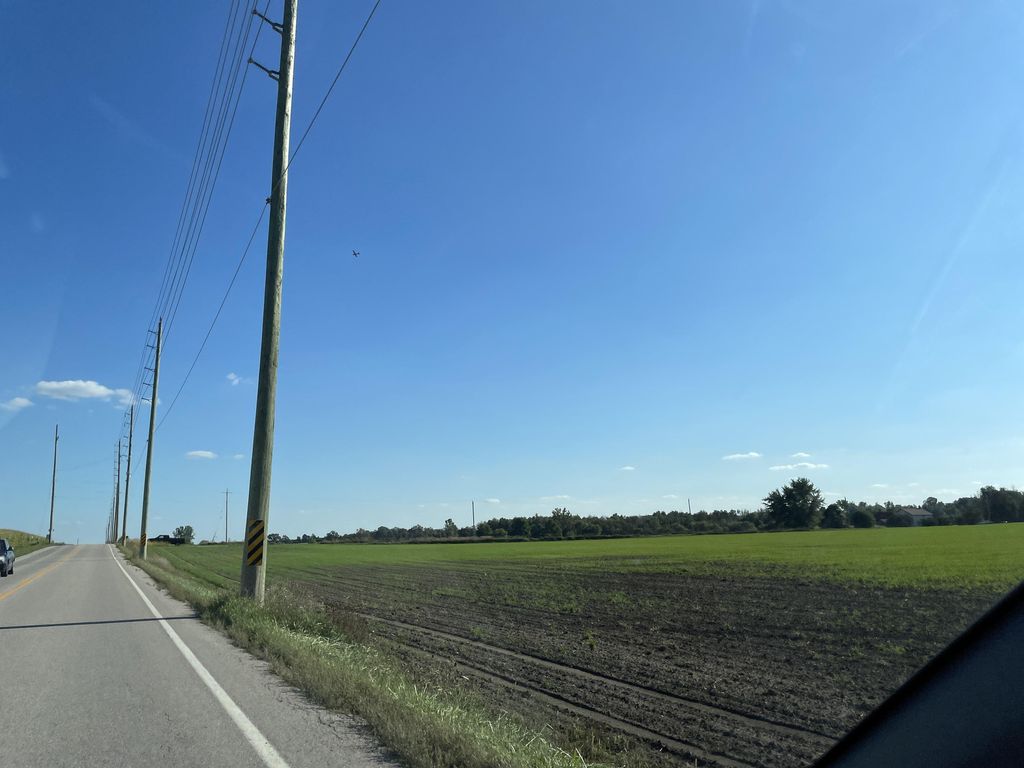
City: kitchener-waterloo